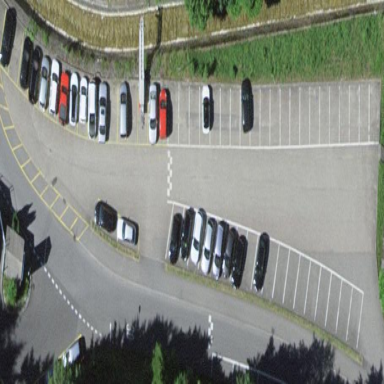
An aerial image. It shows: Parking area with surface.